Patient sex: M
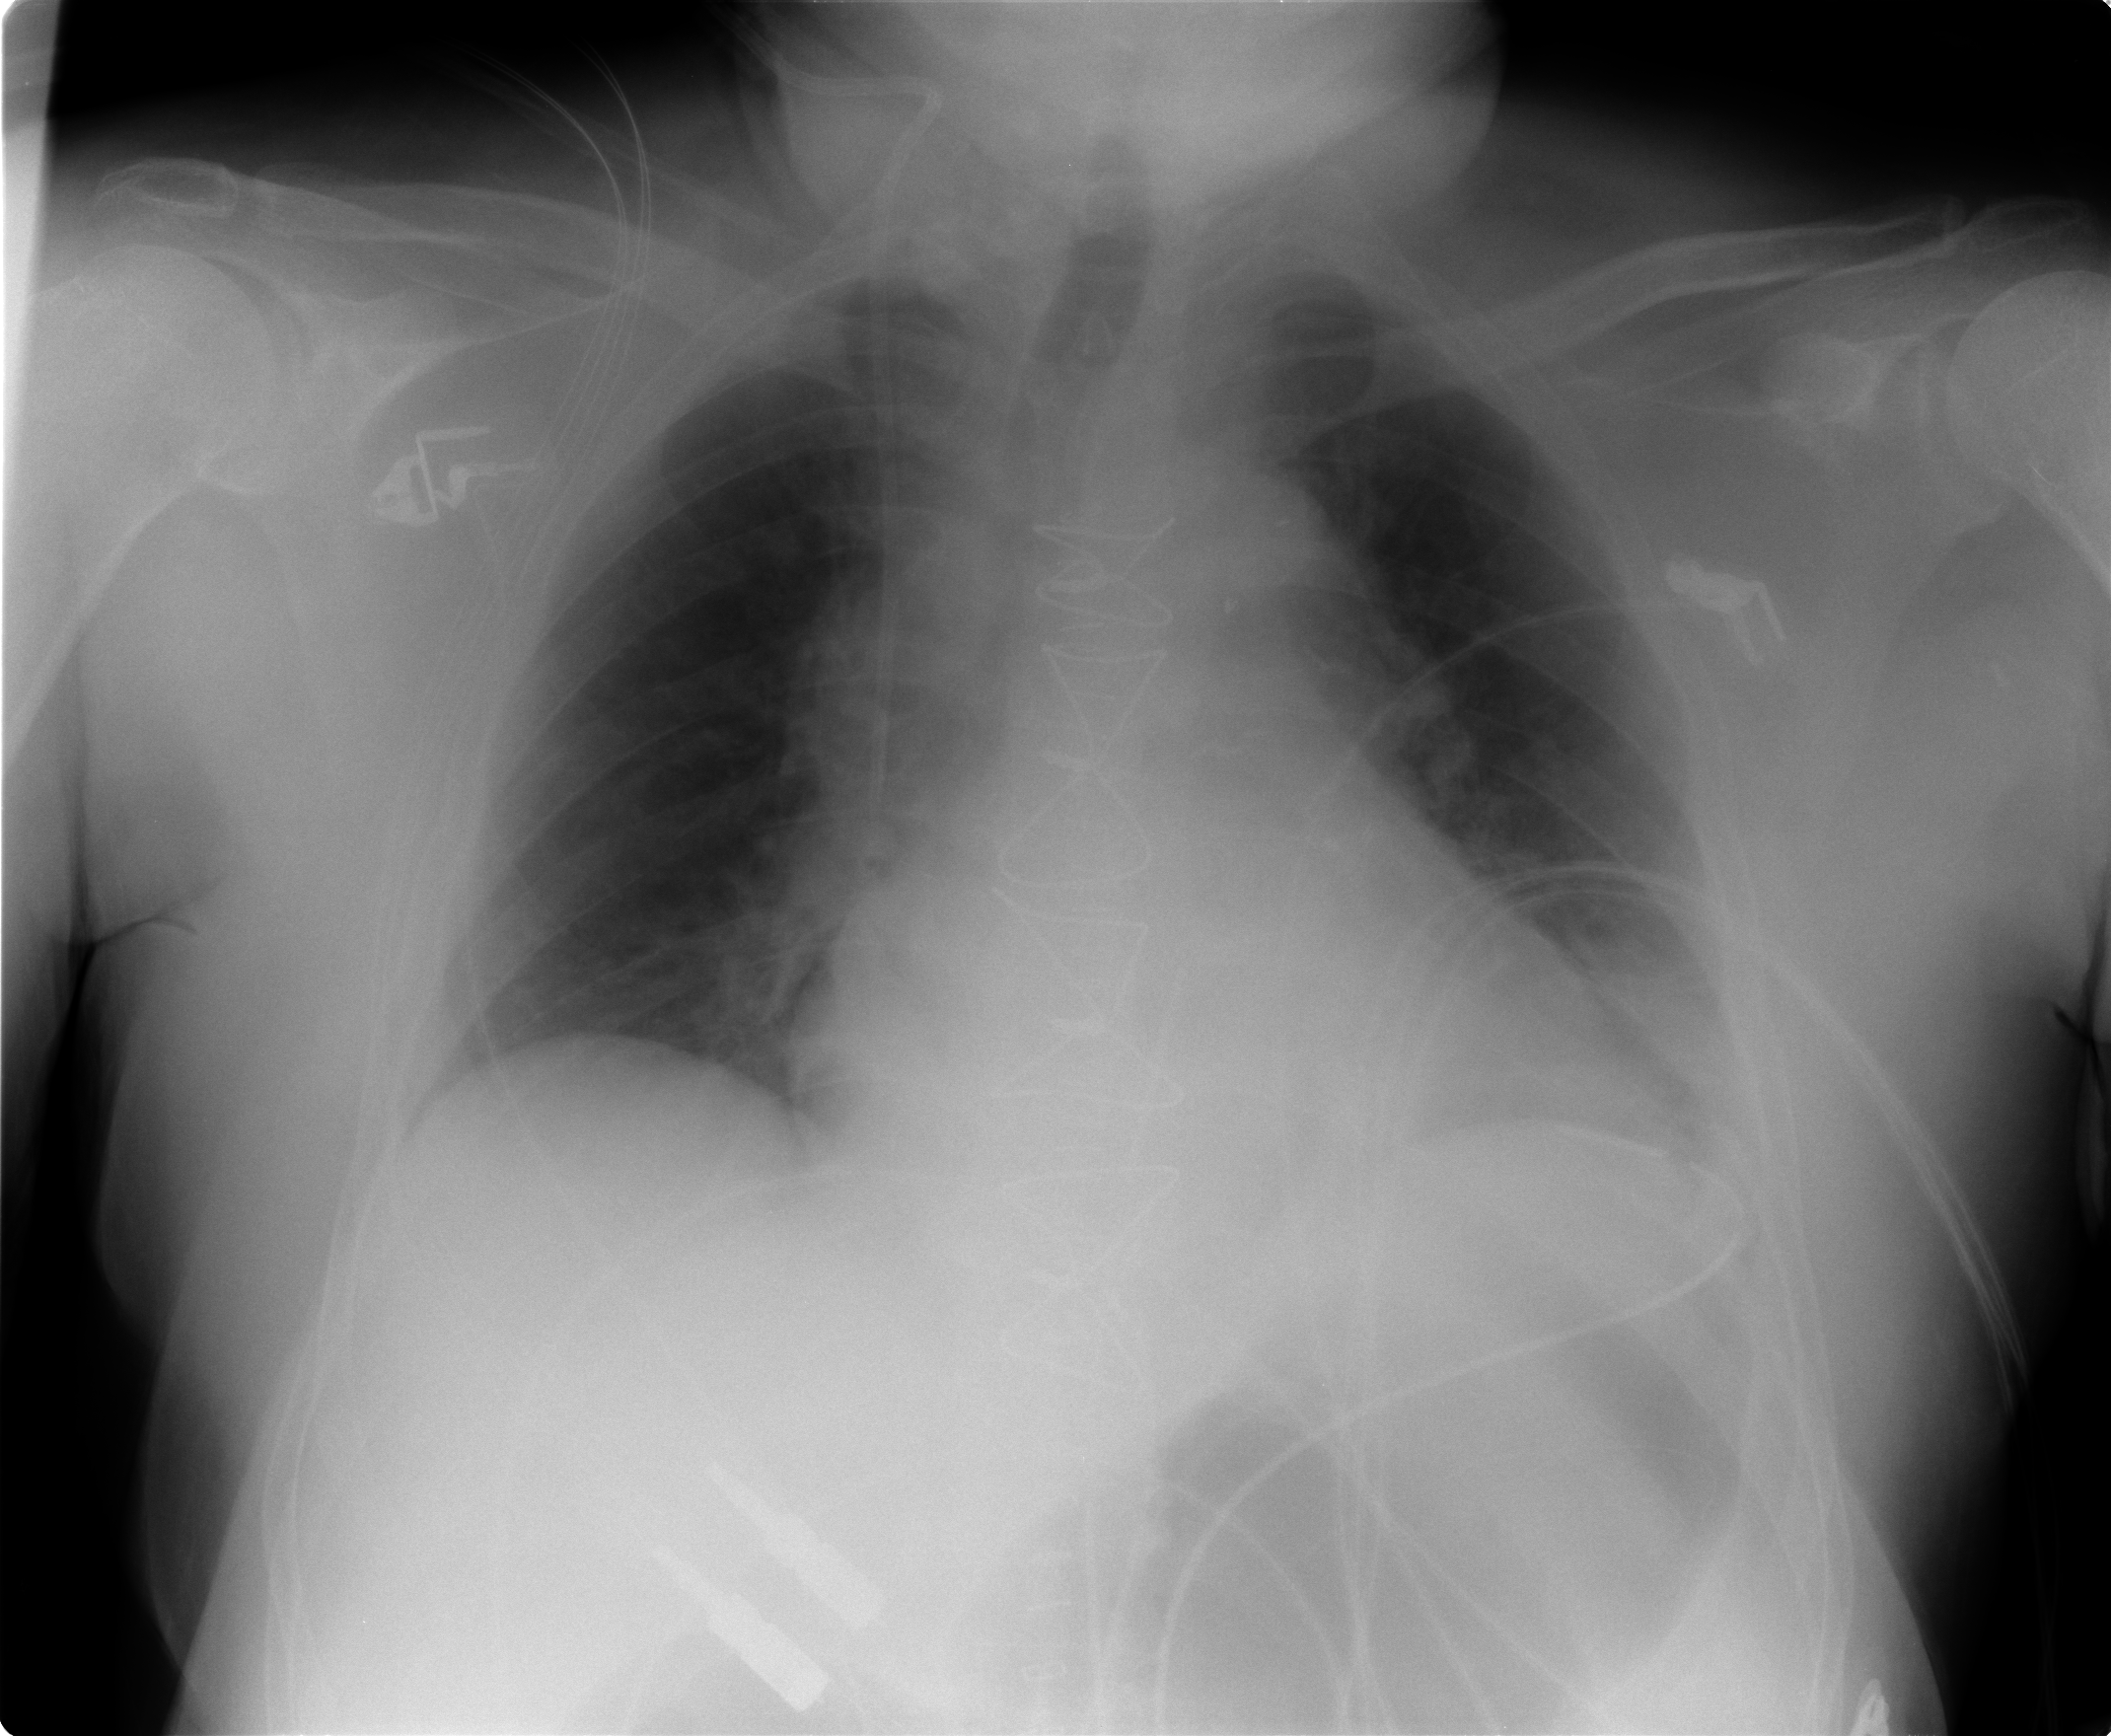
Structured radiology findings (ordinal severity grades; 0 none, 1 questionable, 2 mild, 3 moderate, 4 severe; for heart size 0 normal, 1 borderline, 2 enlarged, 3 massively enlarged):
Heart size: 1
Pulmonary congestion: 2
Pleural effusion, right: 0
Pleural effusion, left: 2
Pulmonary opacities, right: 0
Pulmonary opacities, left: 0
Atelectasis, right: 0
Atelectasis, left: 2